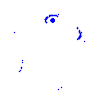
Particle: electron